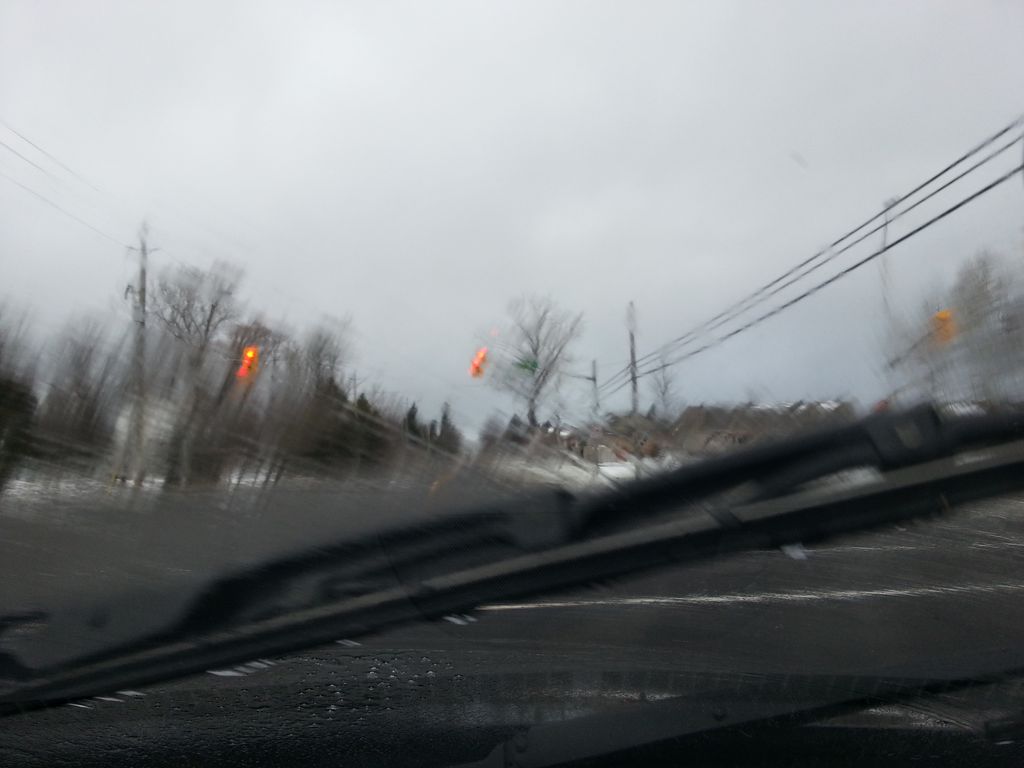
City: ottawa-gatineau